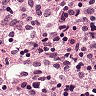
Metastatic tissue present: no